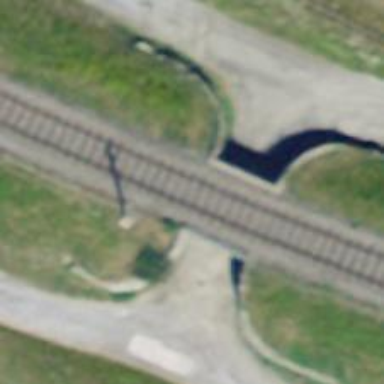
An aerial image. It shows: Bridge over electrified railway with contact line.